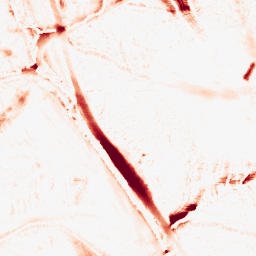
Category: morphological
Decomposition family: morphological_ellipse
Decomposition parameters: operation: opening
width: 20
height: 30
Upsampling method: quintic
Upsampling parameters: scale: 2
Upsampling scale: 2